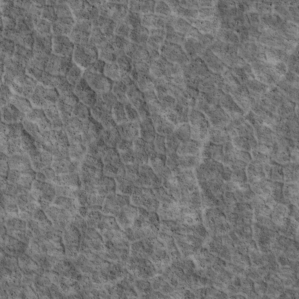
Label: non_frost